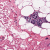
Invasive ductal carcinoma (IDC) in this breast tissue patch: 0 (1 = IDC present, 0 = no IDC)